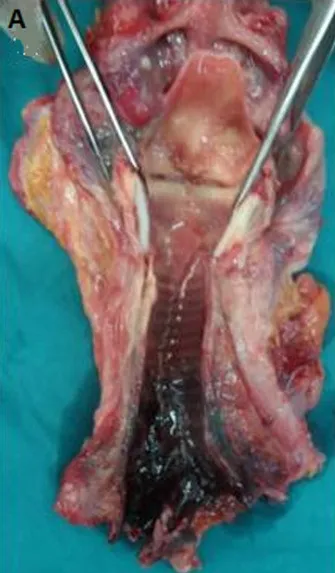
Autopsy findings, A,B) black soot in the airways and cherry red coloration.
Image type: medical_photograph (other_medical_photograph)